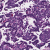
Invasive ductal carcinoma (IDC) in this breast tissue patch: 1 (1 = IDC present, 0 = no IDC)